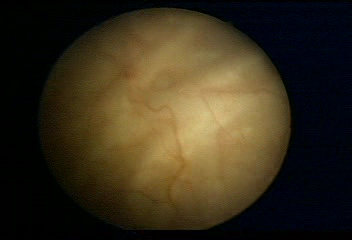
Modality: WLC
Class: Normal mucosa
Bladder cancer association: No